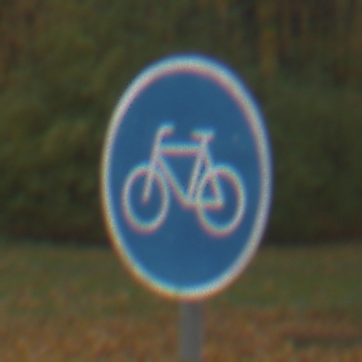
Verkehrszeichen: Radweg
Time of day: Midday
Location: Outdoor (Nature)
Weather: Overcast
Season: Autumn
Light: Natural